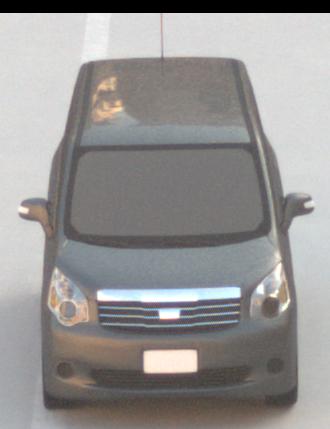
Make: Toyota
Model: Noah
Detailed model: Voxy R70G
Model produced from: 2007
Model produced until: 2013
Doors: 5
Color: gray
Road condition: dry road
Daytime: sunrise or sunset
Contrast: low contrast